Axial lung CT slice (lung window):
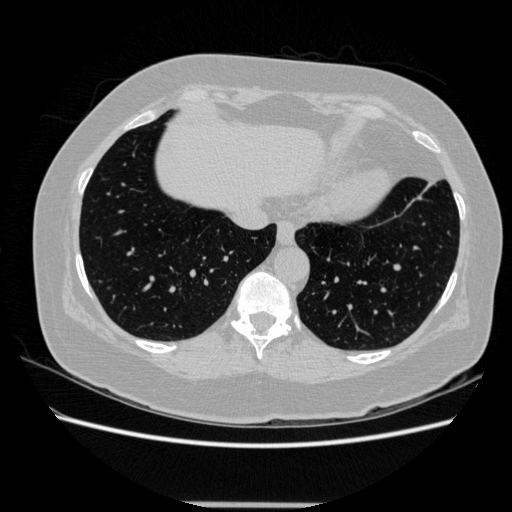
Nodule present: no